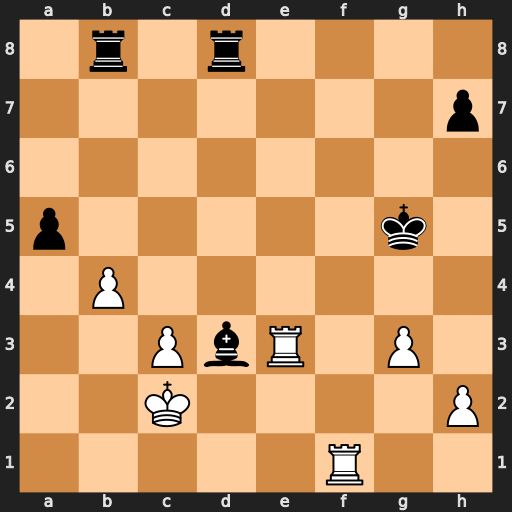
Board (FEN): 1r1r4/7p/8/p5k1/1P6/2PbR1P1/2K4P/5R2
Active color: w
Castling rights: -
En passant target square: -
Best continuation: Rxd3 Rxd3 Kxd3 axb4 c4